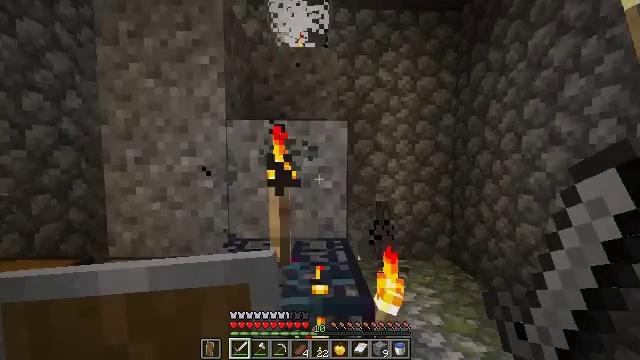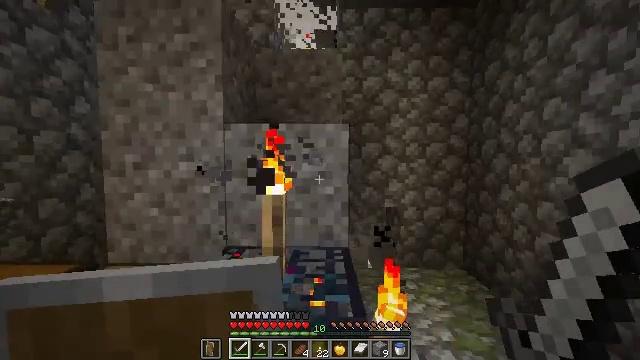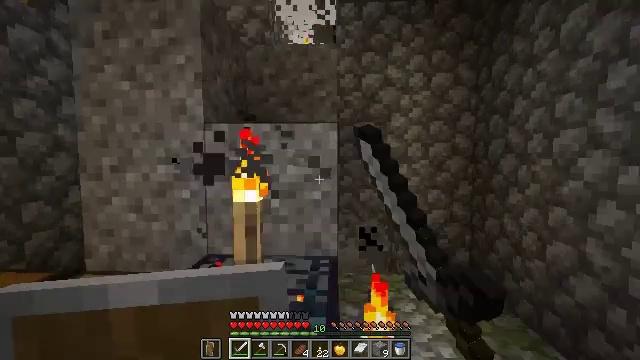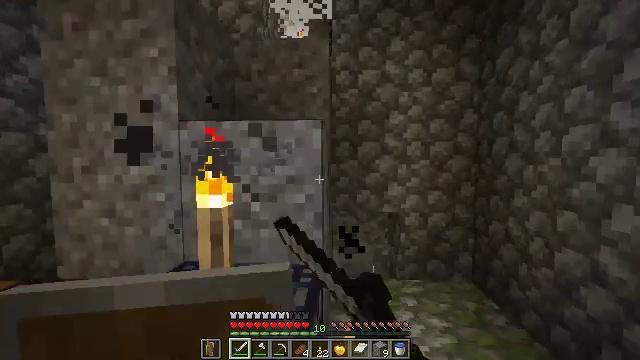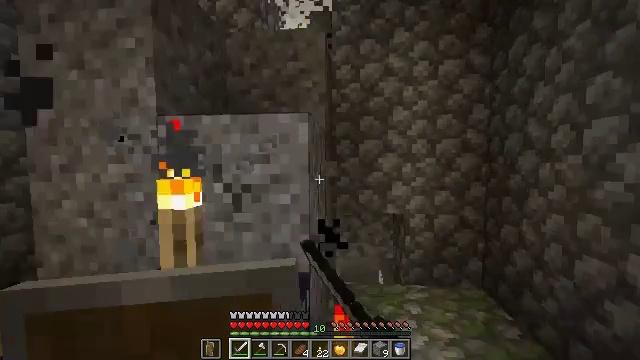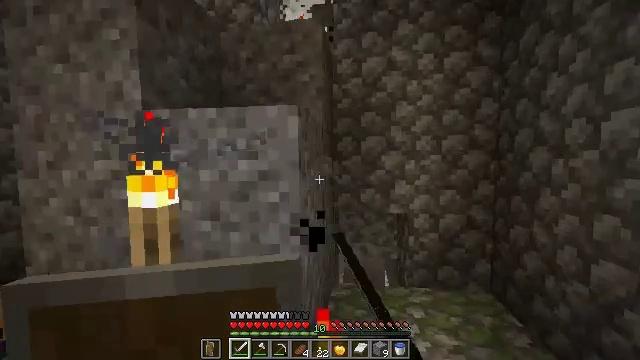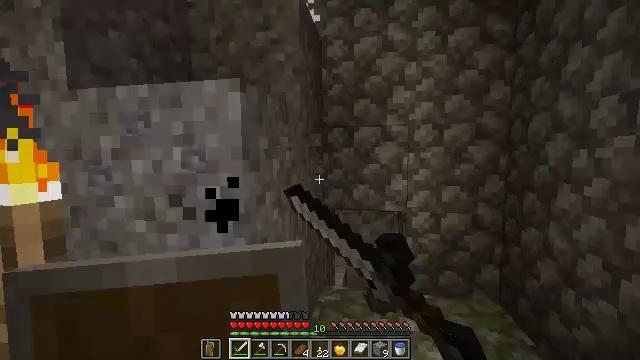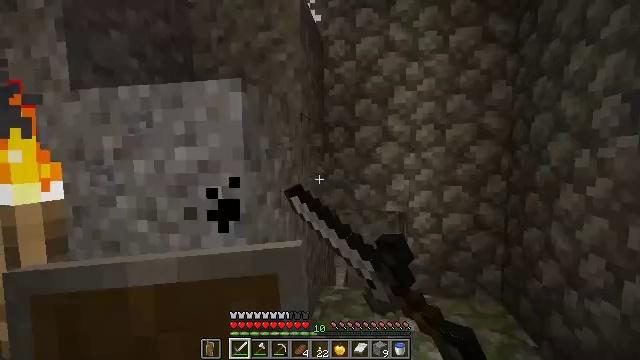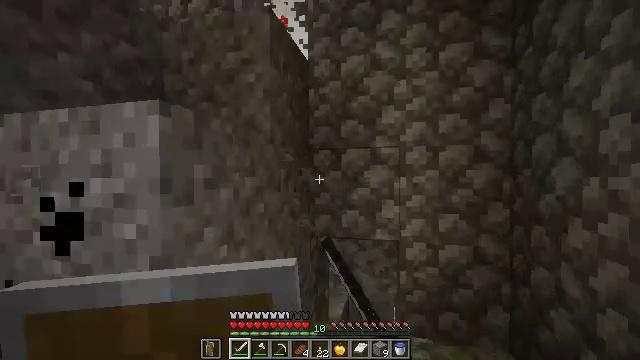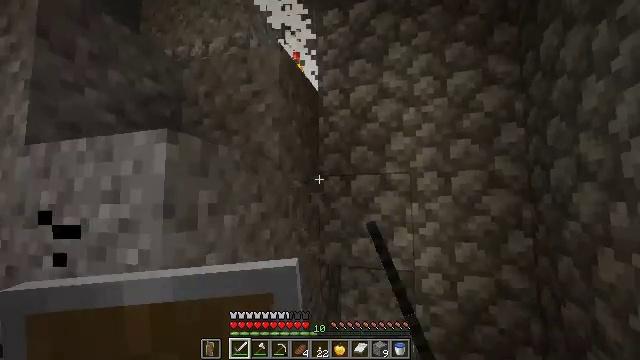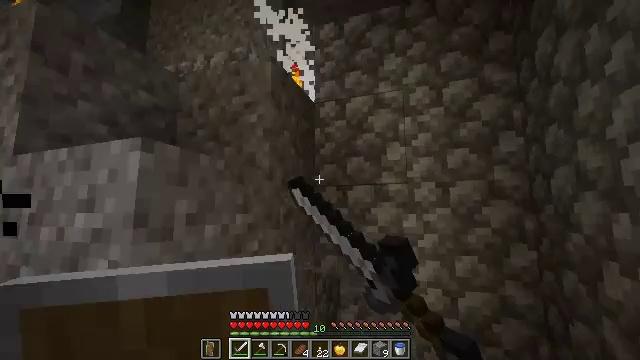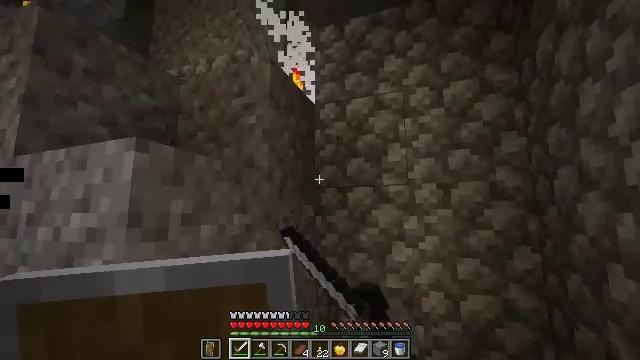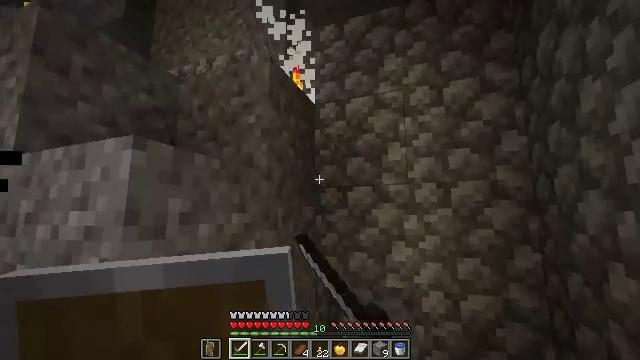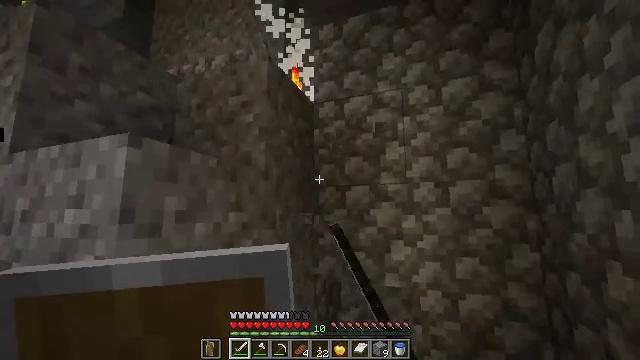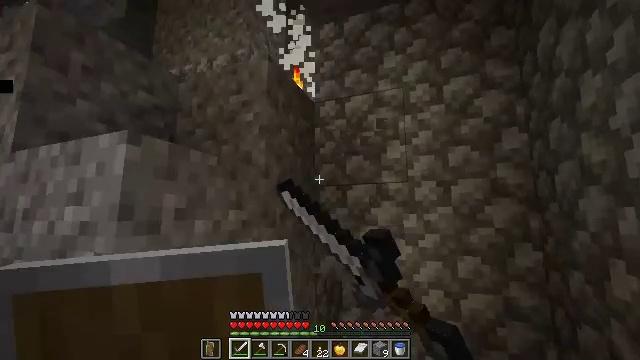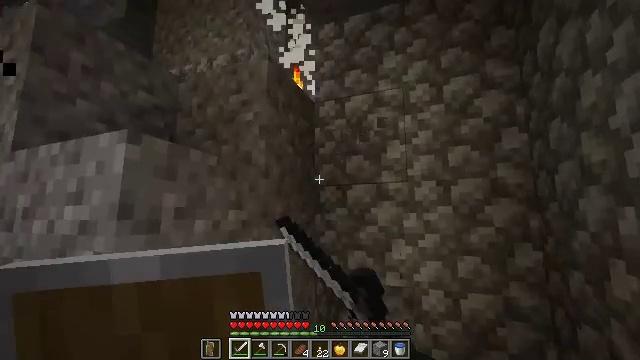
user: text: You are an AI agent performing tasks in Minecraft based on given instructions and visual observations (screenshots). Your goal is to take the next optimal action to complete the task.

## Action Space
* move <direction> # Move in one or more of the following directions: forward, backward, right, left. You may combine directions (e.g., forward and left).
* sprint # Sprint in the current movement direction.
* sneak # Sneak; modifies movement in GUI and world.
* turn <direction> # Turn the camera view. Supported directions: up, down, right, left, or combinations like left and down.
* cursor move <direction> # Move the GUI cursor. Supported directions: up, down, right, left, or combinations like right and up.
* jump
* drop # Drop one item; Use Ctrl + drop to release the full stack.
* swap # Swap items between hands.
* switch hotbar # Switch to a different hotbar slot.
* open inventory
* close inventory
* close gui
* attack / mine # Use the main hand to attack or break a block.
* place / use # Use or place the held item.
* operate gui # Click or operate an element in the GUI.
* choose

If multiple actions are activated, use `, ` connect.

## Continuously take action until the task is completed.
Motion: motion action
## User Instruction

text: Dig through gravel to clear a path.
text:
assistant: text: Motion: move forward and move right, turn left, attack / mine
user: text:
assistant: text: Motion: move forward and move right, turn left, attack / mine
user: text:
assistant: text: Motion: move forward and move right, turn left, attack / mine
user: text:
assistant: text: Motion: move forward and move right, turn left, attack / mine
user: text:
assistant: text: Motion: move forward and move right, turn left, attack / mine
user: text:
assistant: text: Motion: move forward and move right, turn left, attack / mine
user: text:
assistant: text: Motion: move forward and move right, attack / mine
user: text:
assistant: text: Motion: move right, turn left and up, attack / mine
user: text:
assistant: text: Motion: turn left and up, attack / mine
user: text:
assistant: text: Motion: turn left and up, attack / mine
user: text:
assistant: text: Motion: attack / mine
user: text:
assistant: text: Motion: attack / mine
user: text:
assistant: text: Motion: attack / mine
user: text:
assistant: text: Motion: attack / mine
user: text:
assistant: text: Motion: attack / mine
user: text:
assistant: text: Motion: turn left and down
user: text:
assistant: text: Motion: move right, turn left and down
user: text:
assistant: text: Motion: move right, turn left and down
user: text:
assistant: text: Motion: move right, turn left and down, attack / mine
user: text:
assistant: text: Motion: move right, turn left and down, attack / mine
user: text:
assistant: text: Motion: move right, turn left, attack / mine
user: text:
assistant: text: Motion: turn left, attack / mine
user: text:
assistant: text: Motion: turn left, attack / mine
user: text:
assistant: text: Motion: turn left and down, attack / mine
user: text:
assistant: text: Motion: turn left and down, attack / mine
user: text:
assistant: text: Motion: turn left and down, attack / mine
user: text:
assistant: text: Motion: turn left and down, attack / mine
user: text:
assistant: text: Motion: attack / mine
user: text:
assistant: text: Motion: attack / mine
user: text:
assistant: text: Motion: attack / mine